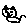
Label: cat